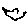
Label: bird